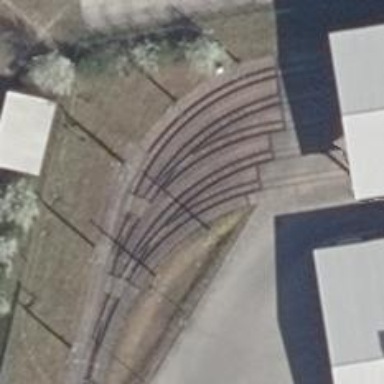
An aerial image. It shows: Tram railway.